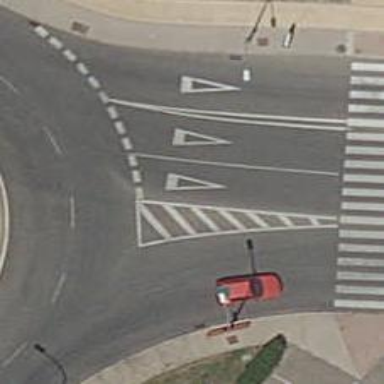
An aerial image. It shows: Road with "give way" sign.